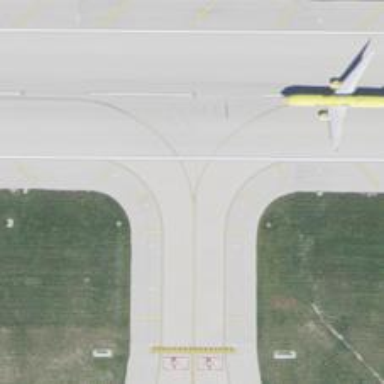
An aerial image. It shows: View of taxiway at the airport.